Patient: sex F, age 58
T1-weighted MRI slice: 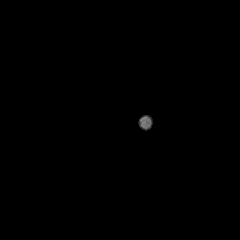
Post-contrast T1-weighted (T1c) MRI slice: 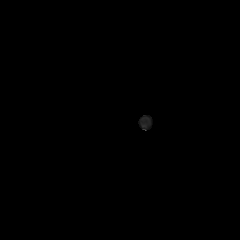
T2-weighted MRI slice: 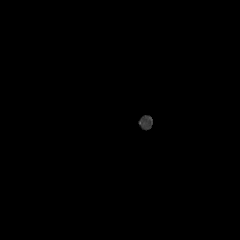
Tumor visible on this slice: no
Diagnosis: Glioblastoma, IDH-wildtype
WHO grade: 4